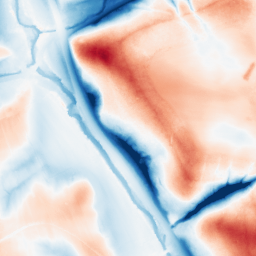
Category: classical
Decomposition family: gaussian_anisotropic
Decomposition parameters: sigma_x: 20
sigma_y: 20
Upsampling method: bicubic
Upsampling parameters: scale: 8
Upsampling scale: 8